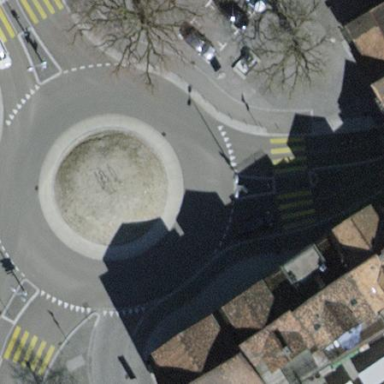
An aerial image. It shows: Tertiary road with asphalt surface leading to roundabout junction.